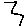
Label: zigzag